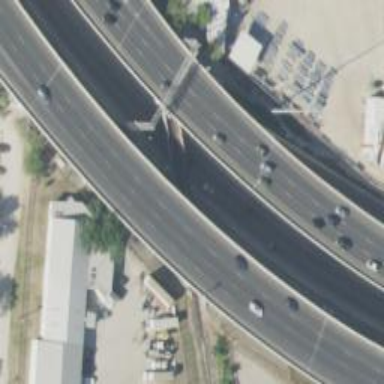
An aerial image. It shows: Motorway junction.